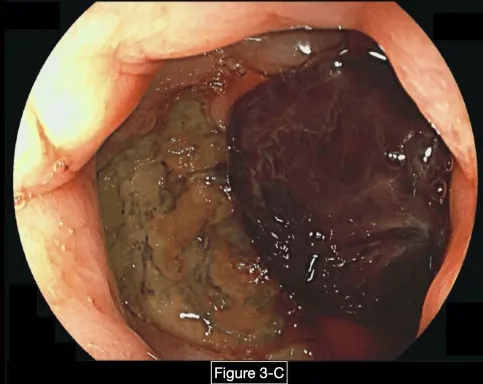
Second EGD showing a duodenal bulb ulcer. . These are images taken from the second EGD after a concern for upper GI bleeding developed. - are images taken from the duodenal bulb. (C) shows the duodenal bulb where a duodenal ulcer with a visible vessel (Forrest IIa) was found. . EGD: esophagogastroduodenoscopy.
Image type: endoscopy (gi_endoscopy)